Field crop: tomato
Growth stage: 2
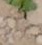
Species: solanum